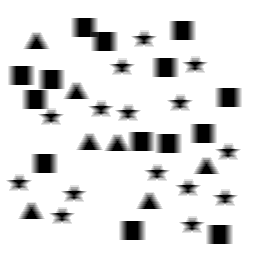
Squares: 14
Triangles: 7
Stars: 15
Total shapes: 36